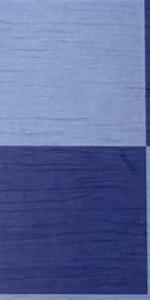
Label: Empty